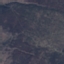
Land use / land cover: HerbaceousVegetation